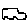
Label: car